Sex: F
Age: 73
Scanner: Avanto
Primary tumour origin: Other
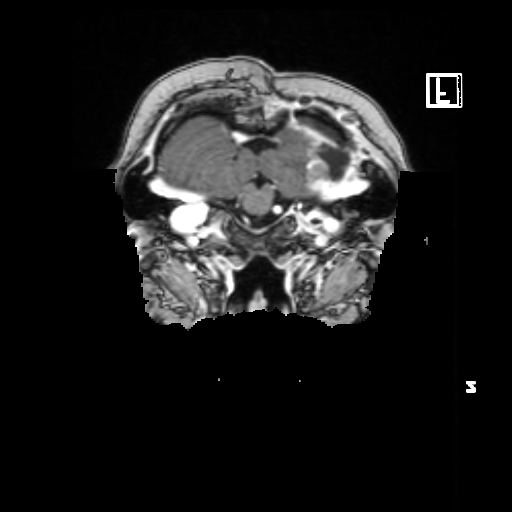
Segmented lesion volume (cc): 1.916
Number of lesion components: 3